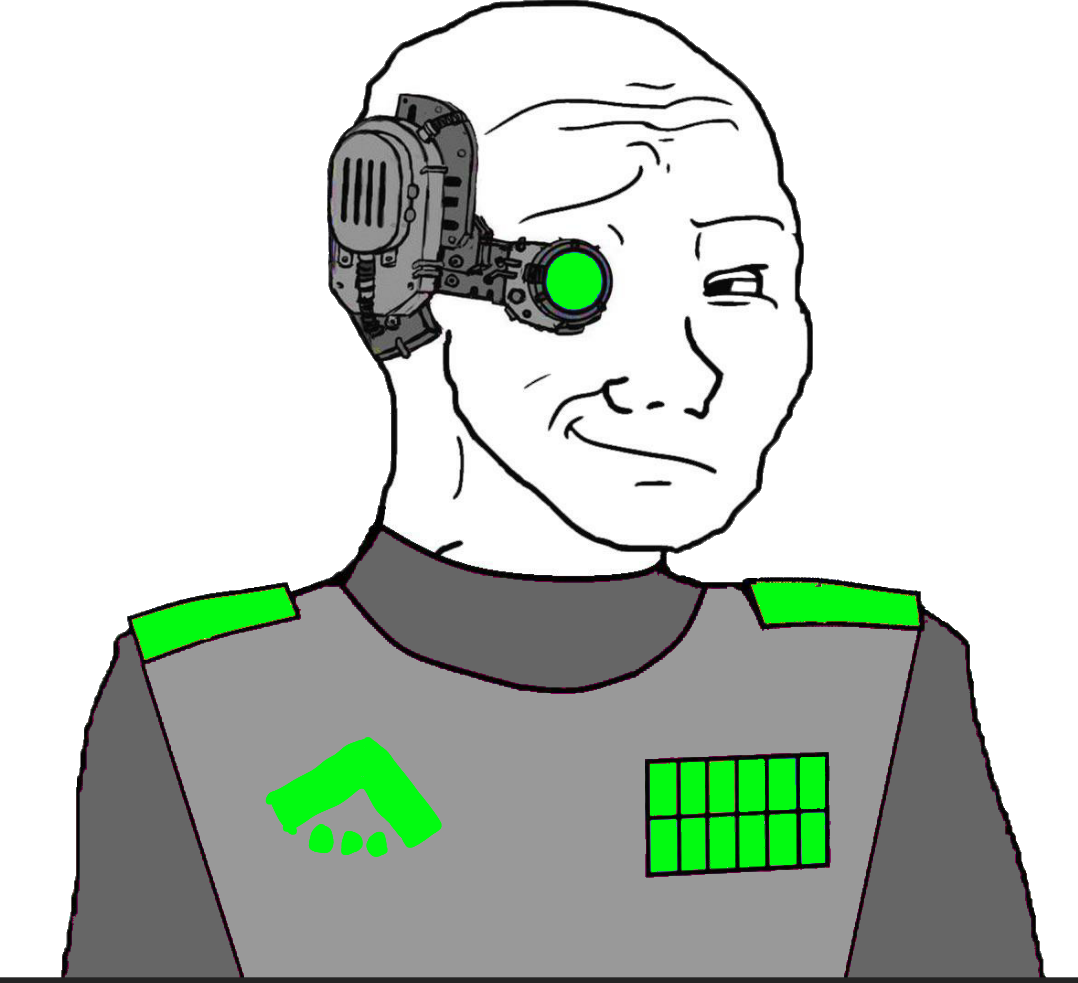
Label: 5_Smugjak